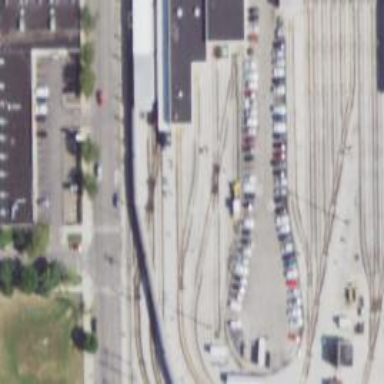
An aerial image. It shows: Electrified rail in service yard.